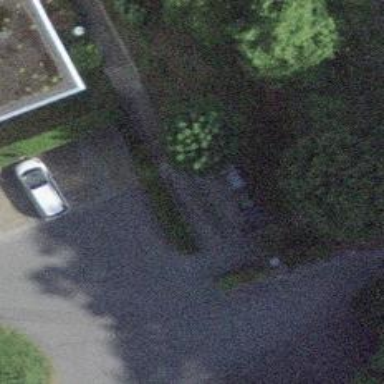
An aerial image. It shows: Set of steps on the road.